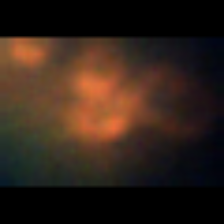
Taxon: Unknown_full_image
Group: Unknown